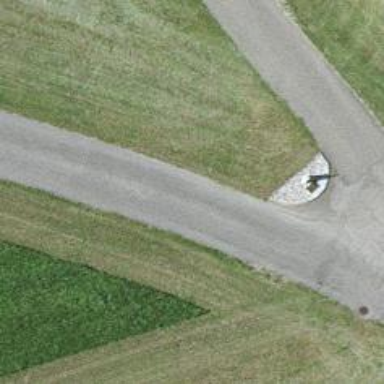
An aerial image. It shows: Wayside cross with historic significance.